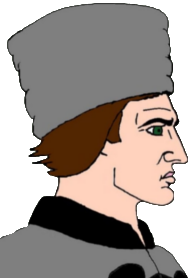
Label: 4_Yes_Chad